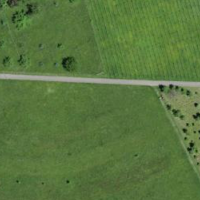
EUNIS habitat code: 25
Species observed at this site:
Cardamine pratensis